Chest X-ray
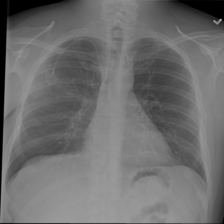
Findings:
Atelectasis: negative
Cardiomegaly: negative
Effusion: negative
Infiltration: negative
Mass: negative
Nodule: negative
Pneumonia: negative
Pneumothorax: negative
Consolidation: negative
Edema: negative
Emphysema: negative
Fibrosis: negative
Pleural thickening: negative
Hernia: negative